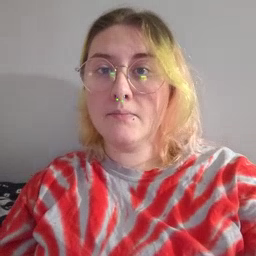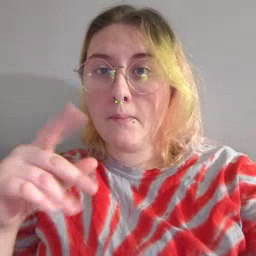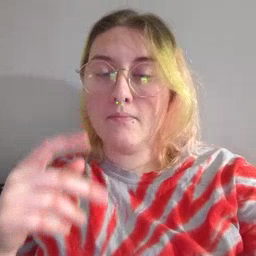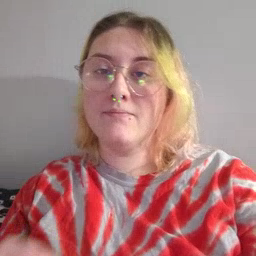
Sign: puppy